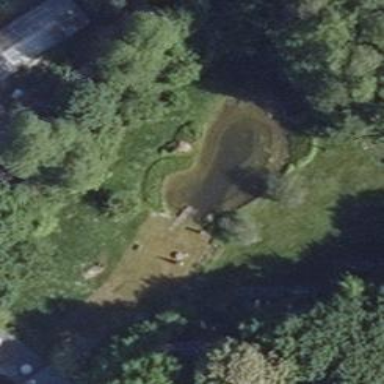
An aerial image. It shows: Peaceful pond surrounded by nature.